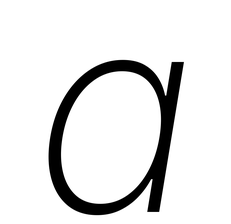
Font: Inter-Italic_ExtraLight_Italic